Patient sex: M
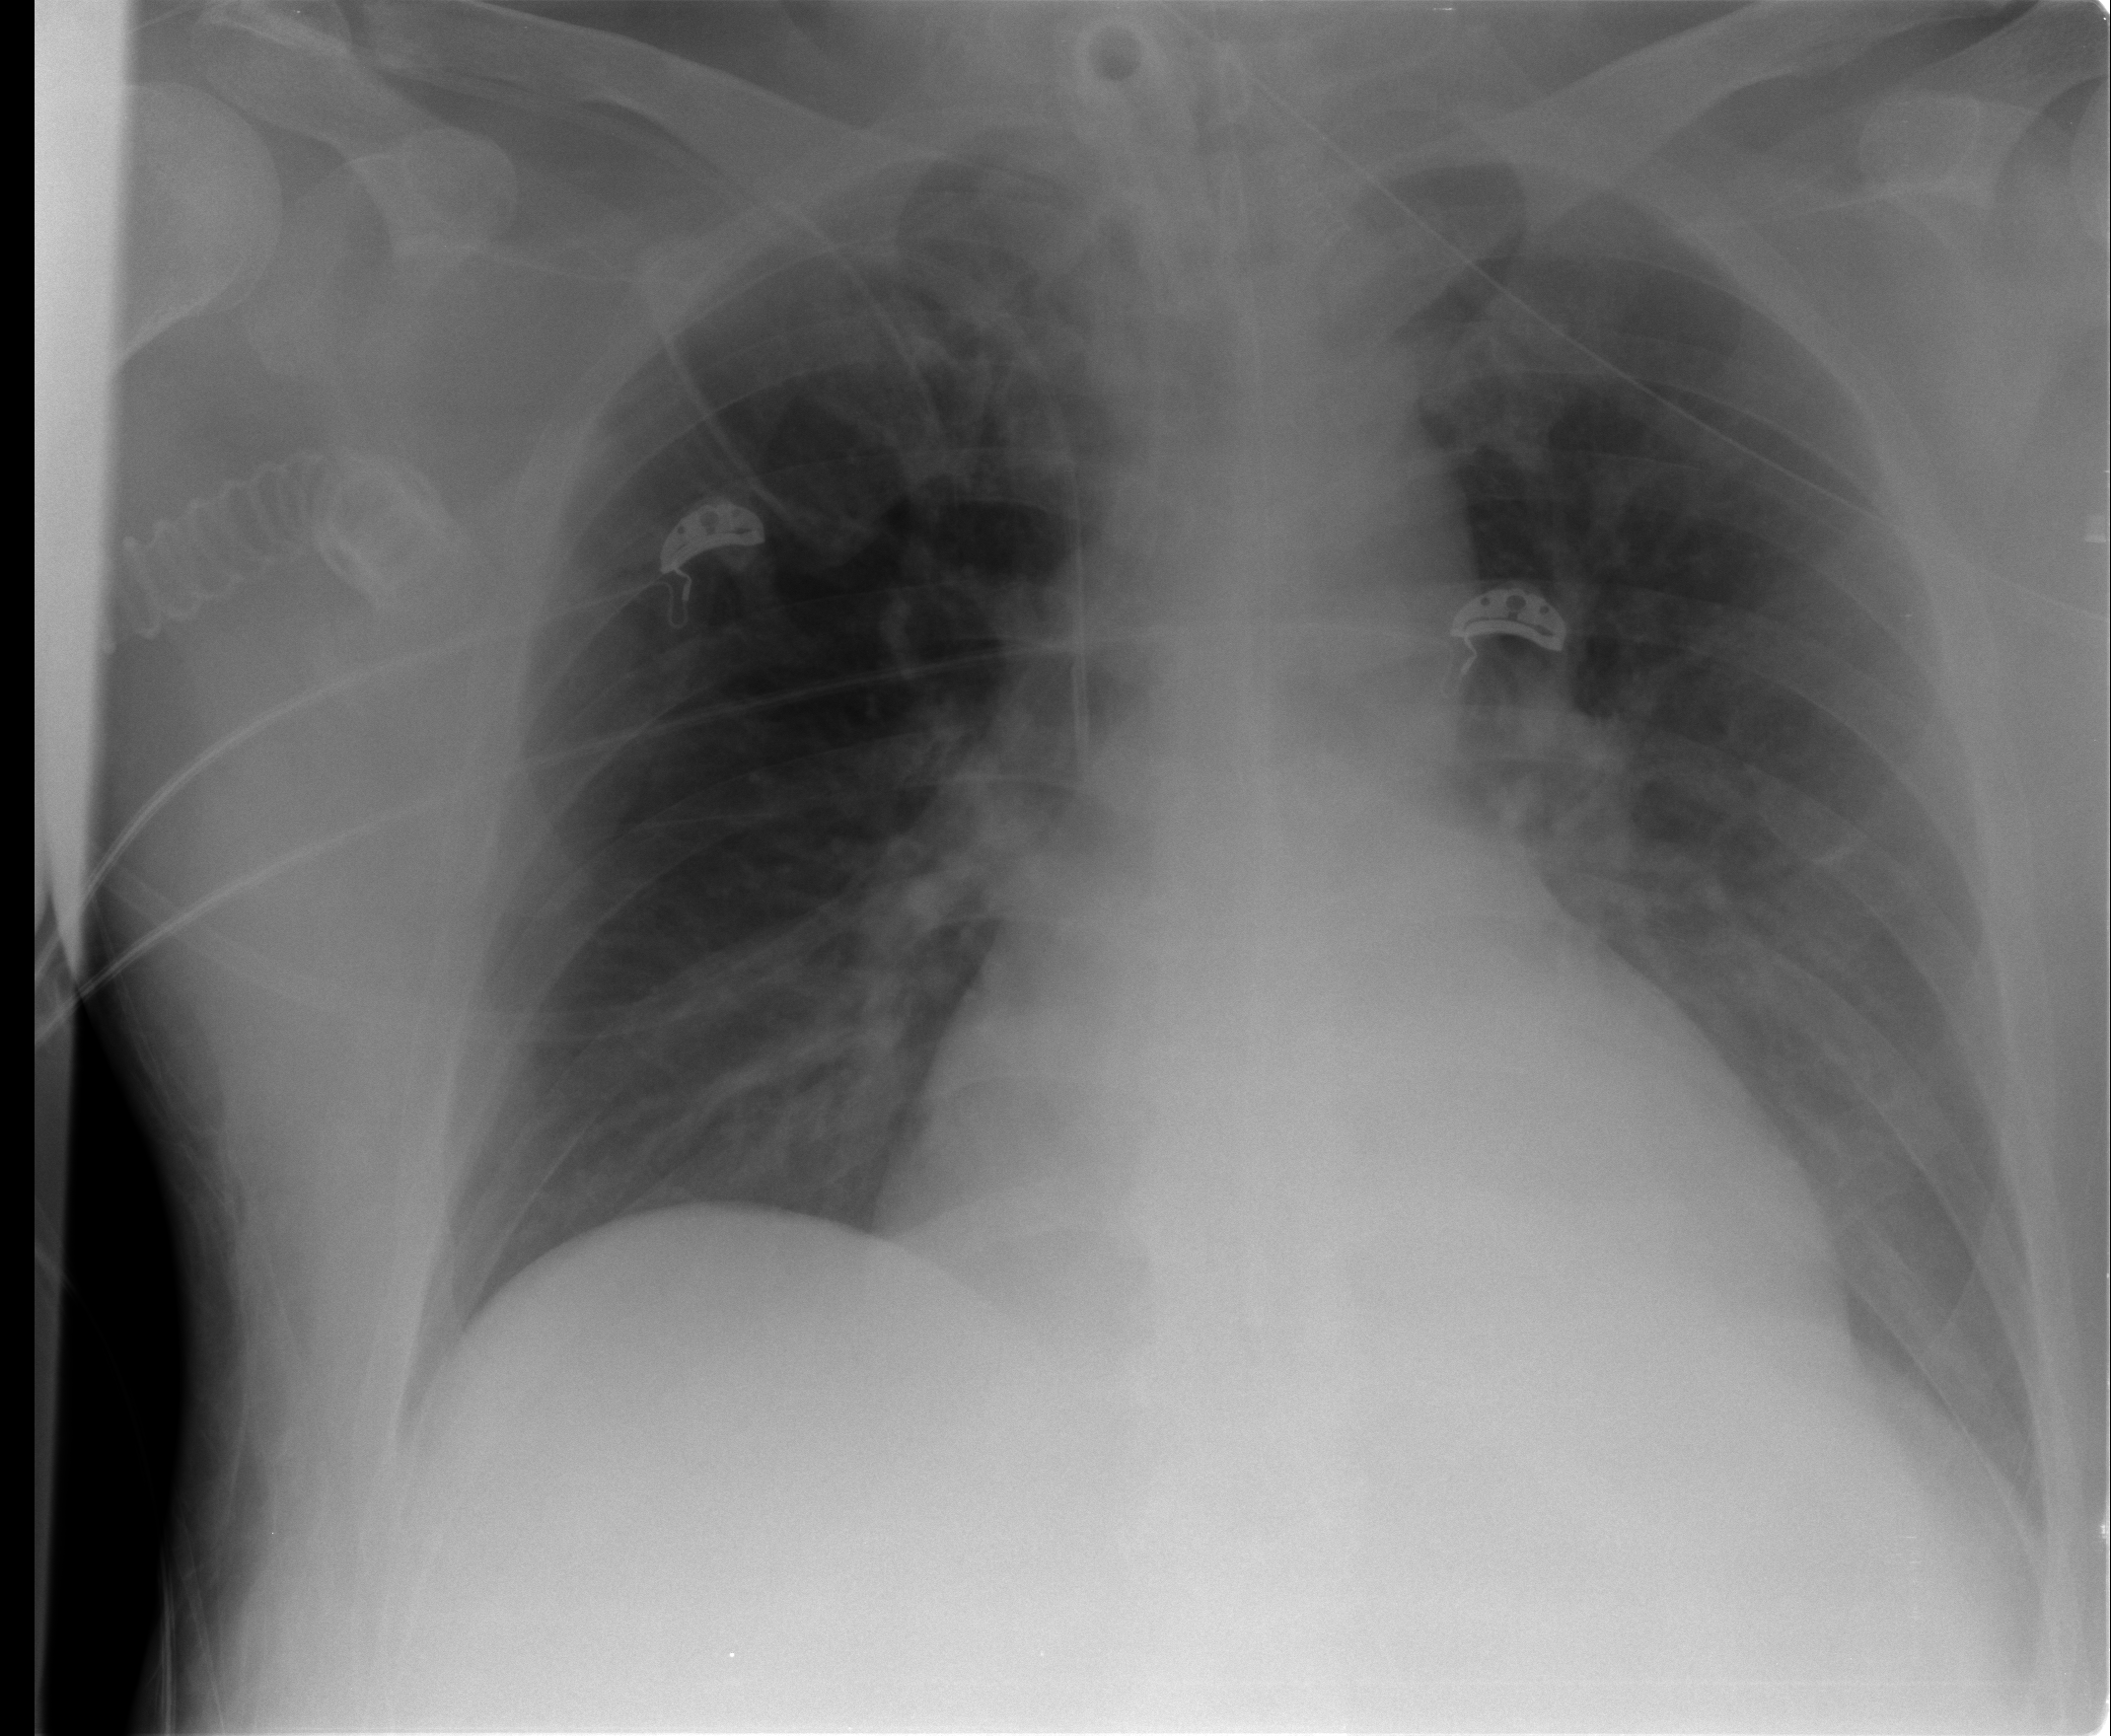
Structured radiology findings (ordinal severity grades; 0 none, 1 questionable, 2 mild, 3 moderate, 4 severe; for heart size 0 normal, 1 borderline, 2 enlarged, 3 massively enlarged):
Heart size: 1
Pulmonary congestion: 0
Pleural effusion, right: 0
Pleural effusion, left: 0
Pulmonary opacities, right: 0
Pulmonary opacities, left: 0
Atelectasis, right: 2
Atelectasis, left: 2